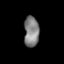
Tissue: prostate
Cell type: Others
Senescence score: 0.3543
Nuclear area (px): 445
Mean DAPI intensity: 130.622